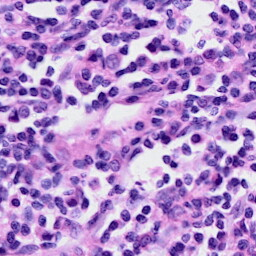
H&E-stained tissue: Cervix